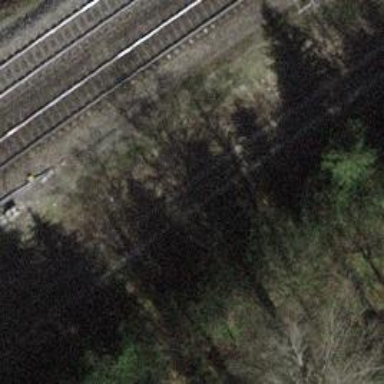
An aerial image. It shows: Track with grade 2 tracktype.